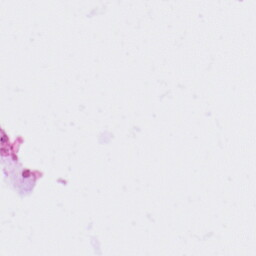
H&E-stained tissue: Colon